Interaction volume radius: 5 \u00c5
Interaction volume height: 30 \u00c5
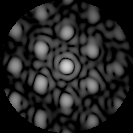
Disorder parameter: 0.3141